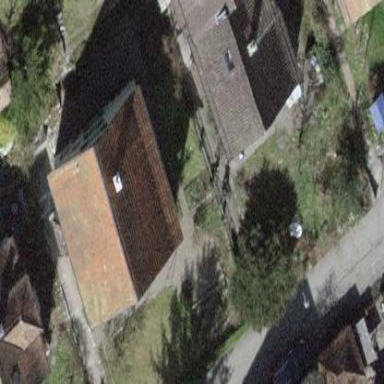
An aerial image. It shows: Residential building.